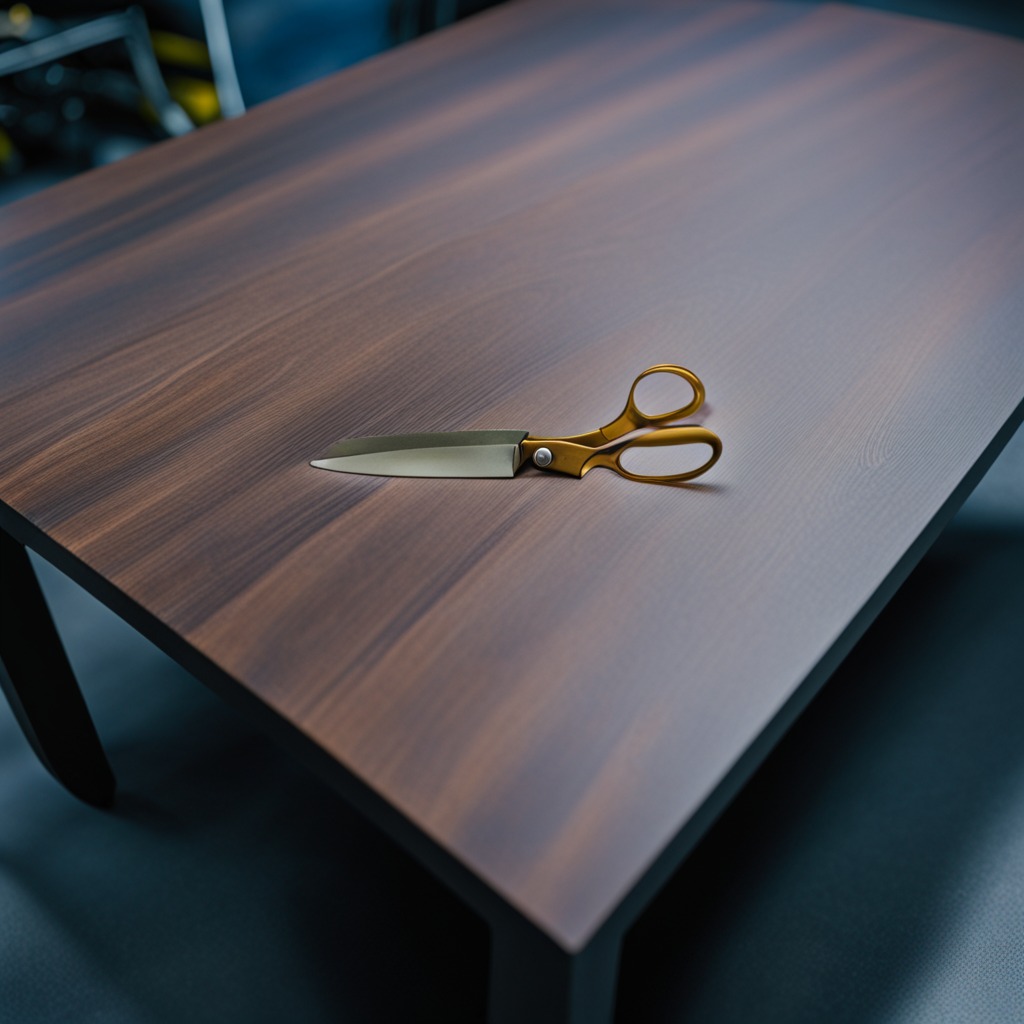
A scissor lies on the old table in a small garage at twilight.